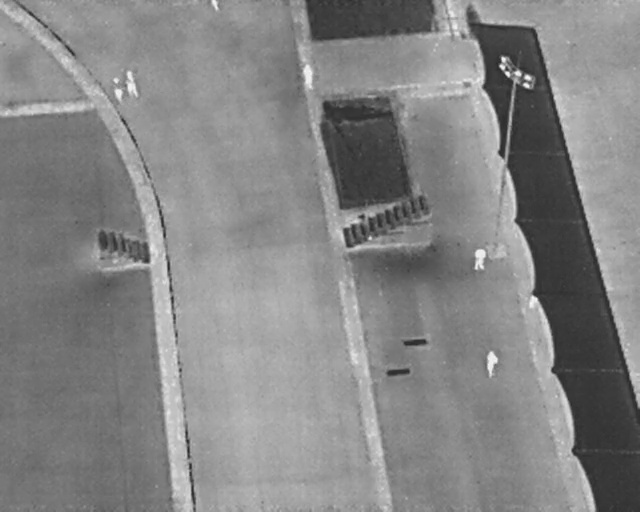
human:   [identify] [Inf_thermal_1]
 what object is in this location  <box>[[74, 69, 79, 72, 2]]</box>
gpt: <ref>1 large person at the bottom right</ref>

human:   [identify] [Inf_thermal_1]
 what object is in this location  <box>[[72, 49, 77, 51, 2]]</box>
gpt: <ref>1 large person at the right</ref>

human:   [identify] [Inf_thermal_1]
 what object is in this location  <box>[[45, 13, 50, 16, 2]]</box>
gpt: <ref>1 large person at the top</ref>